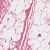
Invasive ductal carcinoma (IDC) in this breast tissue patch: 0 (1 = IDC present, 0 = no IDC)